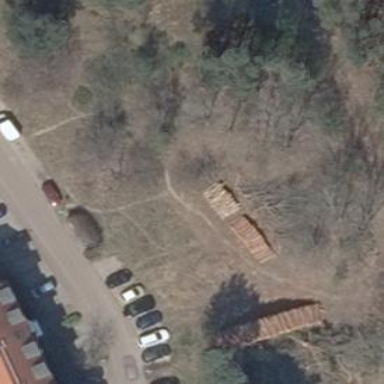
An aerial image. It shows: Kindergarten.